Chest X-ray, PA view. Patient: 54 years old, sex M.
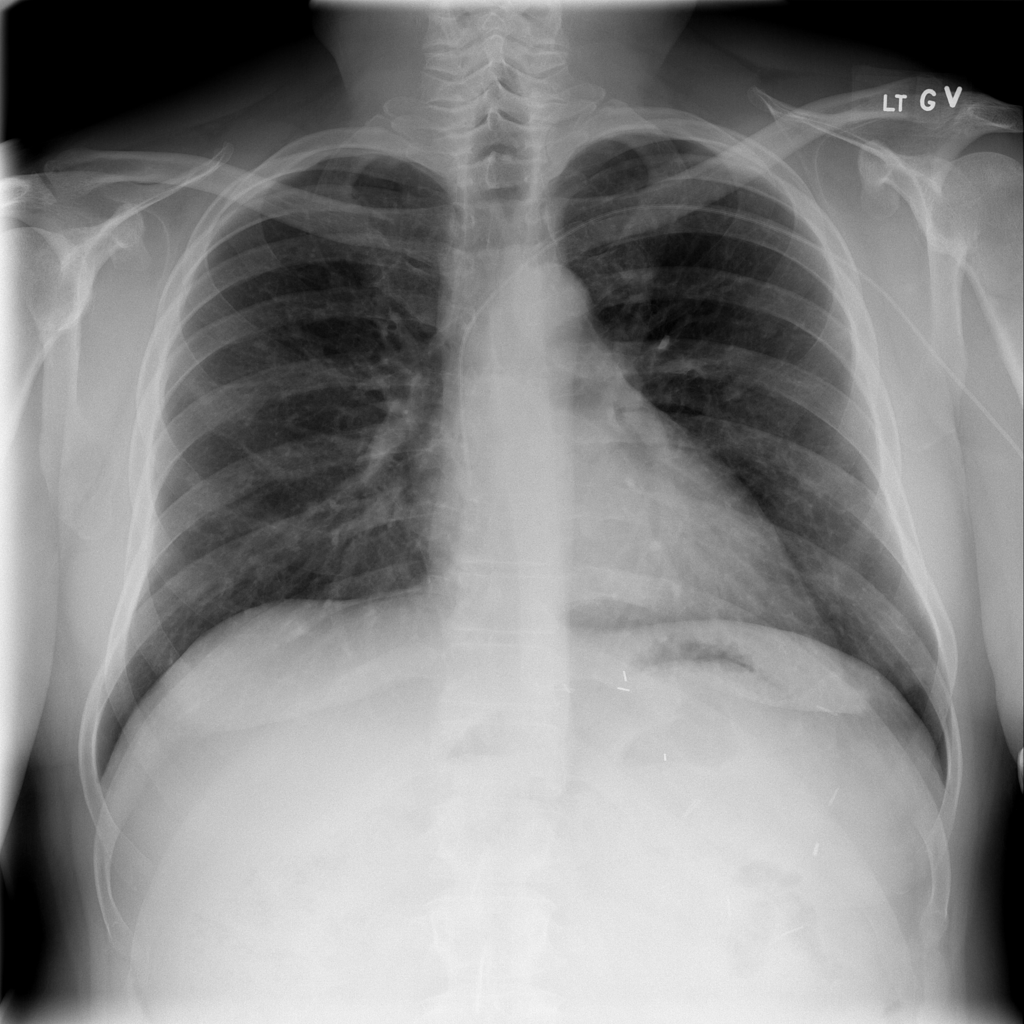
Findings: Infiltration